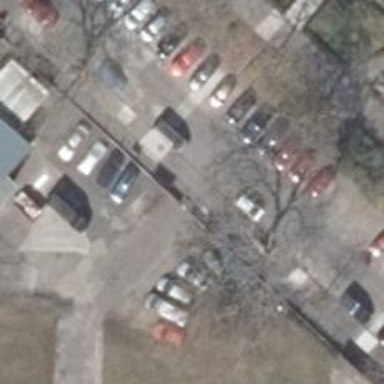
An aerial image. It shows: Concrete driveway with concrete plates.